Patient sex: M
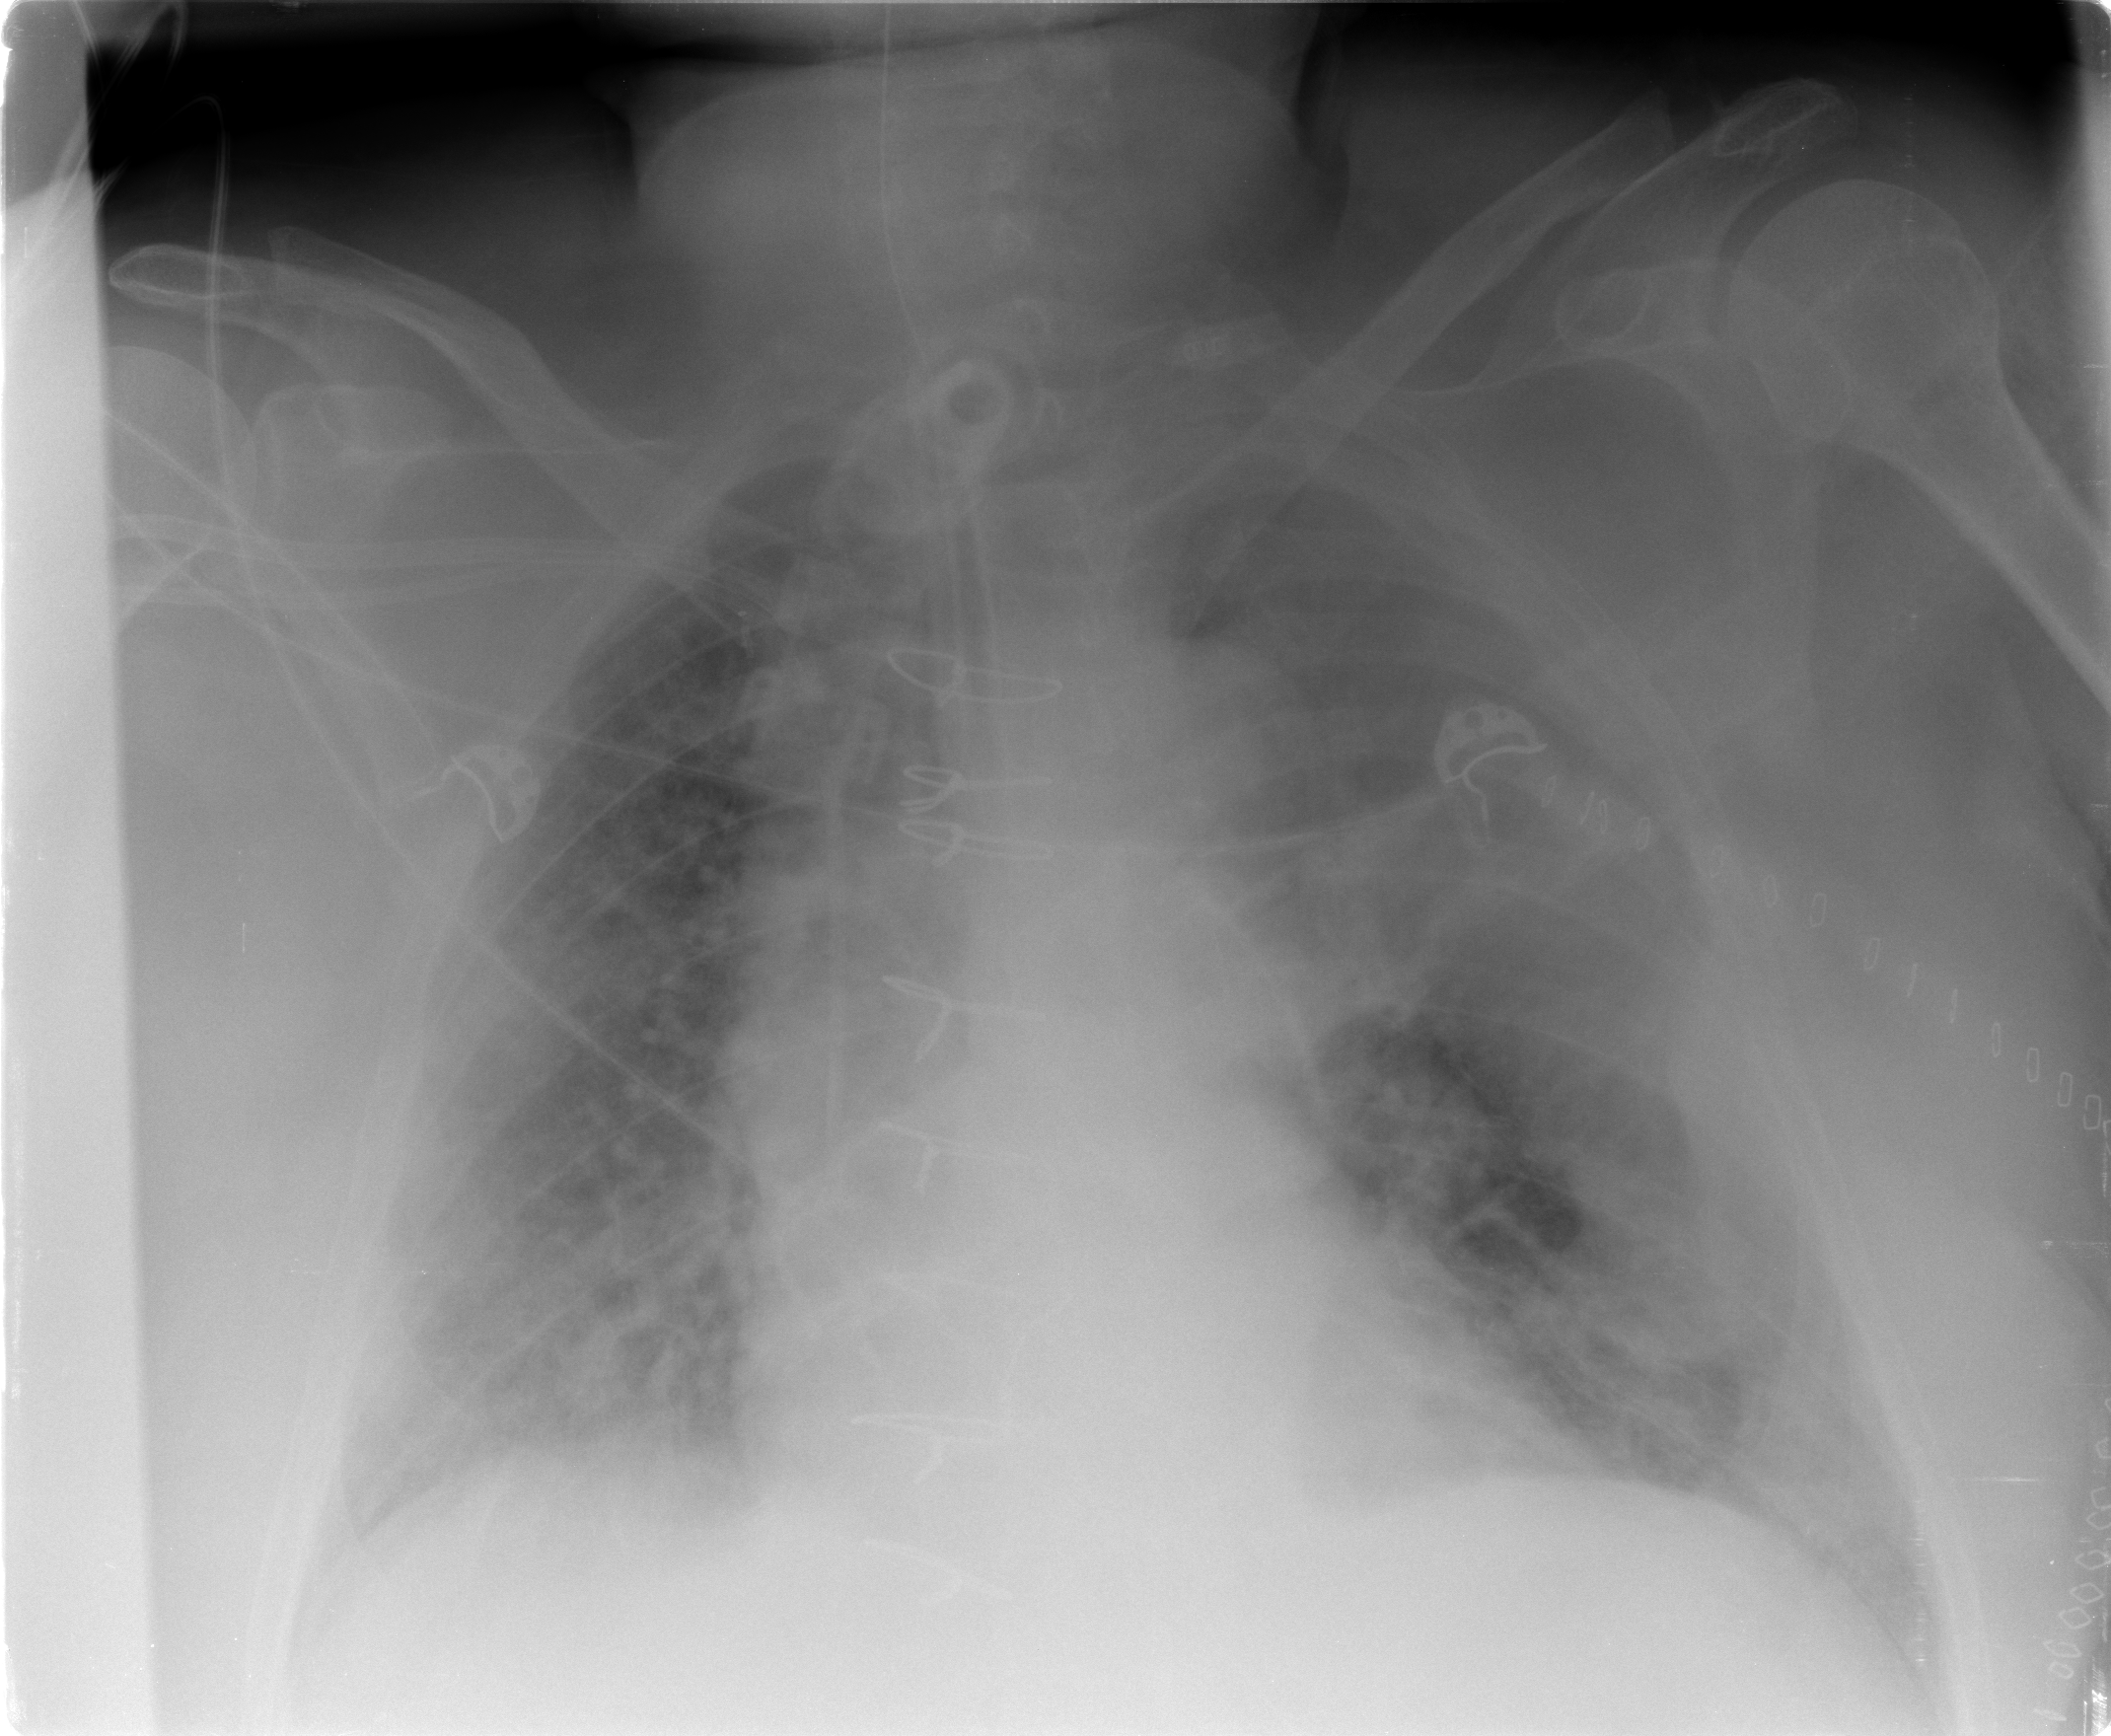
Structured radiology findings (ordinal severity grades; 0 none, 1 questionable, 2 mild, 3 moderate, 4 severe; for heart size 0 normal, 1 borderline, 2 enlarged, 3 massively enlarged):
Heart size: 0
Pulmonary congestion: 2
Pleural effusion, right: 0
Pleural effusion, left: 2
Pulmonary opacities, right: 0
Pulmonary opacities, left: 3
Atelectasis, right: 2
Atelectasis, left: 3